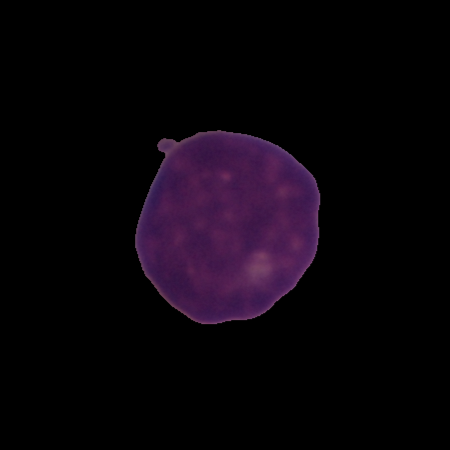
Label: healthy